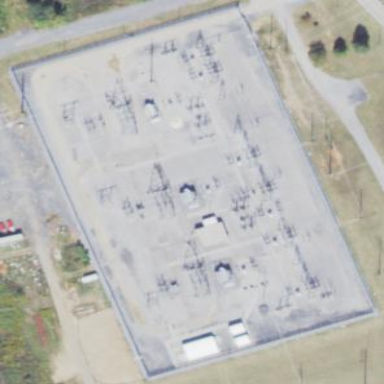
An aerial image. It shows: Power substation enclosed by fence.